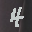
Label: 4